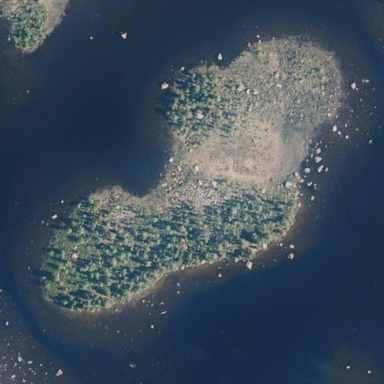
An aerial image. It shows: Islet.